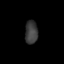
Tissue: skin
Cell type: Others
Senescence score: 0.75
Nuclear area (px): 294
Mean DAPI intensity: 58.714